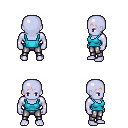
a pixel art fantasy rpg character, male body template, dark elf, purple skin, teal pirate shirt, metal pants, plain hairstyle, four views (front, back, left, right), 2x2 character sprite sheet, small pixel art, hard edges, no anti-aliasing